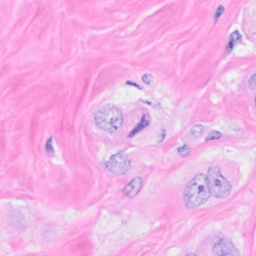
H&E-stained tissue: Breast